Interaction volume radius: 5 \u00c5
Interaction volume height: 15 \u00c5
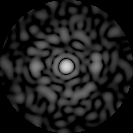
Disorder parameter: 0.7967